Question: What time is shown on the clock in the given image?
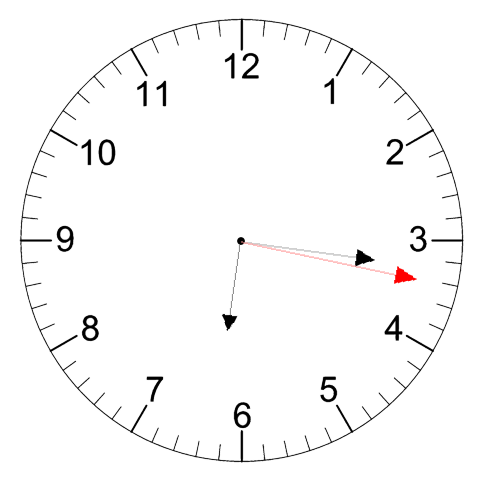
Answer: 06:16:17